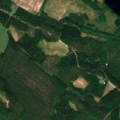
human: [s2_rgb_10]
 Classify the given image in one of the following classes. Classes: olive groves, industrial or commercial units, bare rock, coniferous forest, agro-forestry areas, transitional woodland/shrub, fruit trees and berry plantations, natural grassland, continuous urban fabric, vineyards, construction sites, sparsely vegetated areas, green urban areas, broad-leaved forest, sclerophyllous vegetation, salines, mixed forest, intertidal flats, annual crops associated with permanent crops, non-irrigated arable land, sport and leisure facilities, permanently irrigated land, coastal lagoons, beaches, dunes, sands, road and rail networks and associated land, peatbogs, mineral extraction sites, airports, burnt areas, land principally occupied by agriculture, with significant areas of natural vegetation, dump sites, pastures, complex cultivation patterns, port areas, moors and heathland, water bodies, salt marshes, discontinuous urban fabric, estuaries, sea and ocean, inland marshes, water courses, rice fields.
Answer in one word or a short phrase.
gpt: non-irrigated arable land, coniferous forest, mixed forest, water bodies